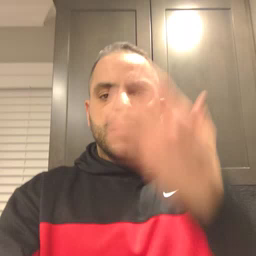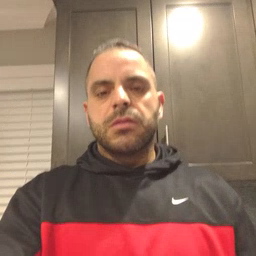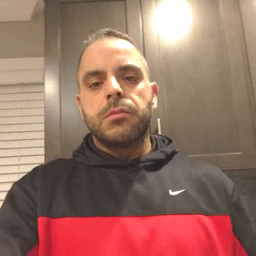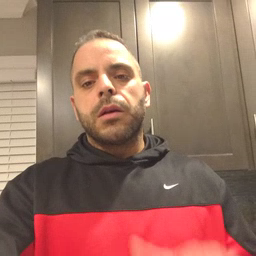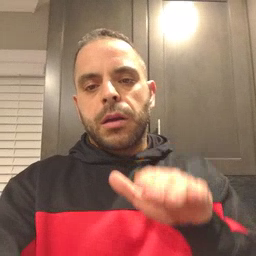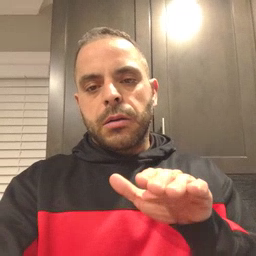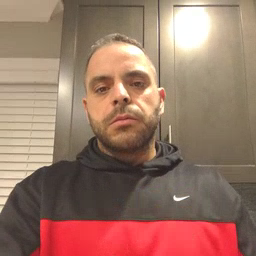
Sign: on